Question: I have a pop-up window and a redirect that is supposed to happen after an ajax call and server-side process.
Except the frame does not close and the page does not redirect.
Here is the script:
'''
jQuery.support.cors = true; // needed for ajax to work in certain older browsers and versions
$(document).ready(function(){
$('input[name="status"]').on("change", function() {
if ($('input:radio[name="status"]:checked').val() == 'Y') {
$.ajax({
type: "GET",
url: "http://mydomain.com/ajax/serverScript.php",
data: "action=" + $('#action').val() + "&id=" + ( $('#id').val() * 1 ) + "&mode=" + $('#mode').val()
}); // end .ajax()
alert('server process finished'); // ajax call will not work with out this here -- needs further research and understanding
//window.parent.closePP(); // tried this here but does not work
//window.top.location.href = $('#redirect').val(); // tried this here to reload page but does not work
} // end if()
window.parent.closePP(); // this does not work
window.top.location.href = $('#redirect').val(); // reloads page but does not work
}); // end .on("change")
}); // end .ready()
'''
My server-side PHP script runs fine. But it is a standalone script per se. Do I need to return something to the ajax .JS call function in order to complete the interaction?
Here is a dump of the '[object Object]' if it means anything to anyone

'''
XMLHttpRequest cannot load http://mydomain.com/ajax/serverScript.php?action=insert&id=1&mode=_test. No 'Access-Control-Allow-Origin' header is present on the requested resource. Origin 'http://mydomain.com' is therefore not allowed access. redirectPage.html:1
Object {readyState: 0, setRequestHeader: function, getAllResponseHeaders: function, getResponseHeader: function, overrideMimeType: function...}
'''
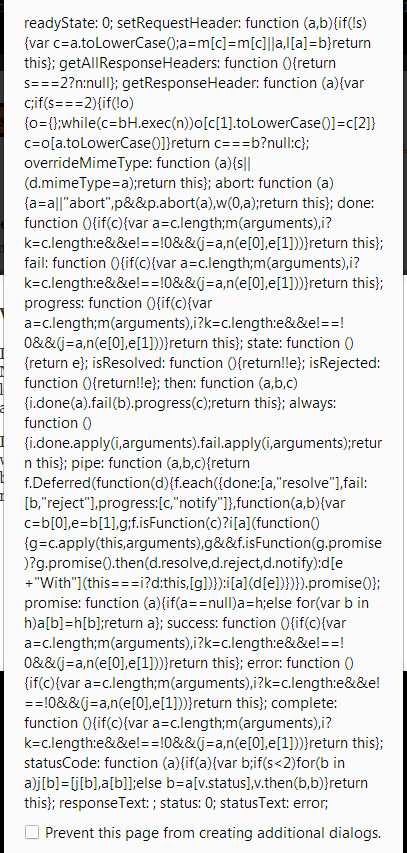
Answer: Try something like this? Using the 'success', 'error' or 'complete' functions of ajax?
'''
$(document).ready(function(){
$('input[name="status"]').on("change", function() {
if ($('input:radio[name="status"]:checked').val() == 'Y')
{
$.ajax({
type: "GET",
url: "http://mydomain.com/ajax/serverScript.php",
data: "action=" + $('#action').val() + "&id=" + ( $('#id').val() * 1 ) + "&mode=" + $('#mode').val(),
success: function(d)
{
// do something with the result d?
window.parent.closePP();
window.top.location.href = $('#redirect').val();
},
error: function()
{
// do something when the call goes wrong?
},
complete: function()
{
// do something when the call finishes, either successful or not?
}
});
}
});
});
'''